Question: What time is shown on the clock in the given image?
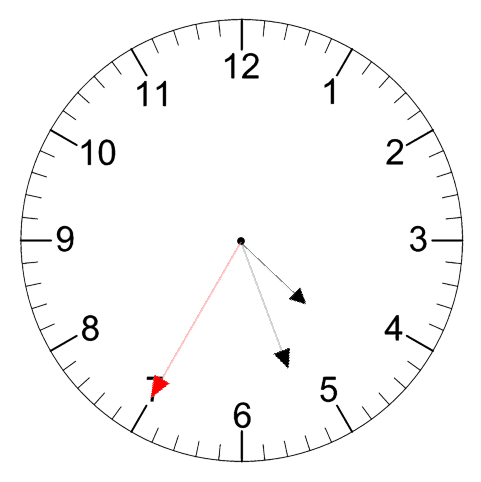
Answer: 04:26:35